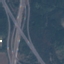
Label: Highway